Question: I am playing with the Kinect driver, CL NUI and trying to get the relative depth of items.
The Library provides a way to get an image representing the depth of an object on the screen. Here is an example:

Is there an easy way to convert from the pixel color to the images depth? For example, the closest color could be depth of 0, and the farthest color could be the depth of 1.
Does anyone know how to do that?
I found these cacluations on how to convert the depth data to color, what I want is the inverse:
'''
float RawDepthToMeters(int depthValue)
{
if (depthValue < 2047)
{
return float(1.0 / (double(depthValue) * -<PHONE> + 3.<PHONE>));
}
return 0.0f;
}
Vec3f DepthToWorld(int x, int y, int depthValue)
{
static const double fx_d = 1.0 / 5.9421434211923247e+02;
static const double fy_d = 1.0 / 5.9104053696870778e+02;
static const double cx_d = 3.3930780975300314e+02;
static const double cy_d = 2.4273913761751615e+02;
Vec3f result;
const double depth = RawDepthToMeters(depthValue);
result.x = float((x - cx_d) * depth * fx_d);
result.y = float((y - cy_d) * depth * fy_d);
result.z = float(depth);
return result;
}
Vec2i WorldToColor(const Vec3f &pt)
{
static const Matrix4 rotationMatrix(
Vec3f(9.9984628826577793e-01f, 1.2635359098409581e-03f, -1.7487233004436643e-02f),
Vec3f(-1.4779096108364480e-03f, 9.9992385683542895e-01f, -1.2251380107679535e-02f),
Vec3f(1.7470421412464927e-02f, 1.2275341476520762e-02f, 9.9977202419716948e-01f));
static const Vec3f translation(1.9985242312092553e-02f, -7.4423738761617583e-04f, -1.0916736334336222e-02f);
static const Matrix4 finalMatrix = rotationMatrix.Transpose() * Matrix4::Translation(-translation);
static const double fx_rgb = 5.2921508098293293e+02;
static const double fy_rgb = 5.2556393630057437e+02;
static const double cx_rgb = 3.2894272028759258e+02;
static const double cy_rgb = 2.6748068171871557e+02;
const Vec3f transformedPos = finalMatrix.TransformPoint(pt);
const float invZ = 1.0f / transformedPos.z;
Vec2i result;
result.x = Utility::Bound(Math::Round((transformedPos.x * fx_rgb * invZ) + cx_rgb), 0, 639);
result.y = Utility::Bound(Math::Round((transformedPos.y * fy_rgb * invZ) + cy_rgb), 0, 479);
return result;
}
'''
My Matrix Math is weak, and I'm not sure how to reverse the calculations.
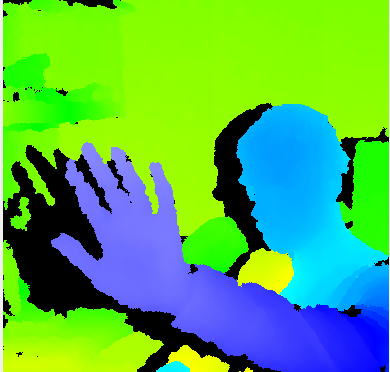
Answer: I found the solution.
The depth value is stored in the 'CLNUIDevice.GetCameraDepthFrameRAW' image.
This image's color is created from the eleven bit depth value. I.E. you have 24 bits for the RGB color (32 if ARGB). To get the depth, you need to truncate the unnecessary bits like this:
'''
private int colorToDepth(Color c) {
int colorInt = c.ToArgb();
return (colorInt << 16) >> 16;
}
'''
You use 16, because the 11-bit number is 0 padded for the 16 bit place. I.E. you have a number that looks like this: <PHONE> 0000 0### #### #### where the 1 is the alpha channel, the zeros are the padding, and the '#' is the actual value.
Bitshifting the the left 16 leaves you with 0000 0### #### #### <PHONE>, which you want to push back my shifting to the right 16 times: <PHONE> 0000 0### ##### ####